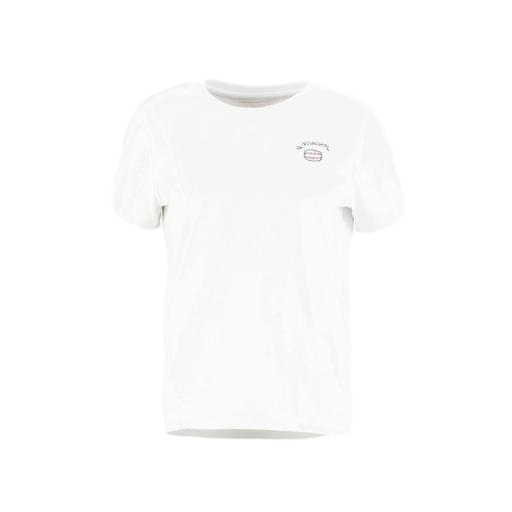
white le paradis boyfriend t-shirt, white graphic t-shirt, only white t-shirt, white background